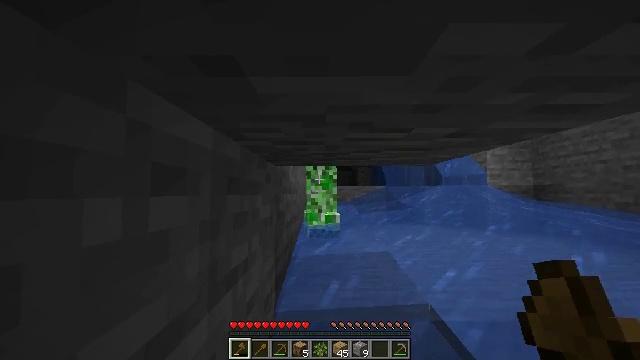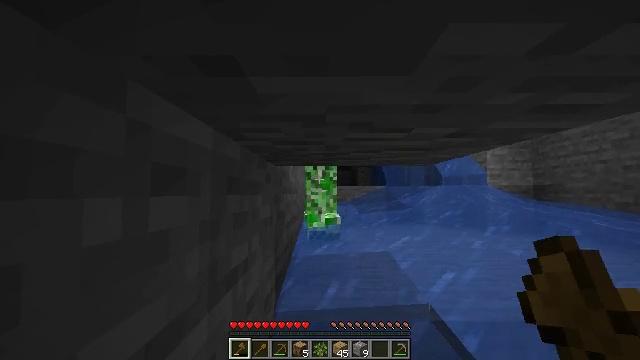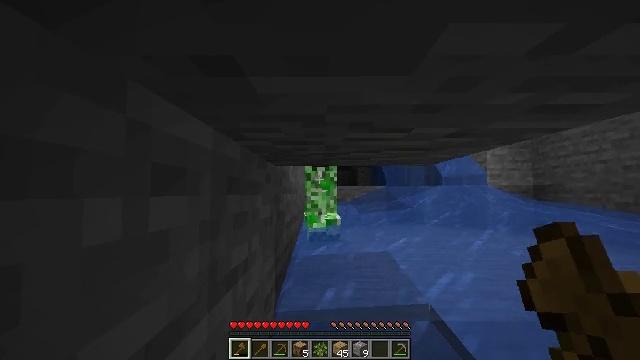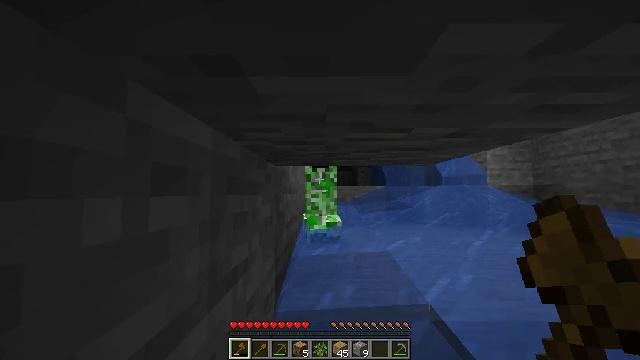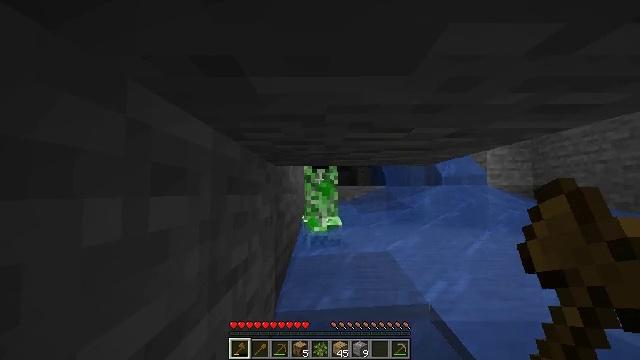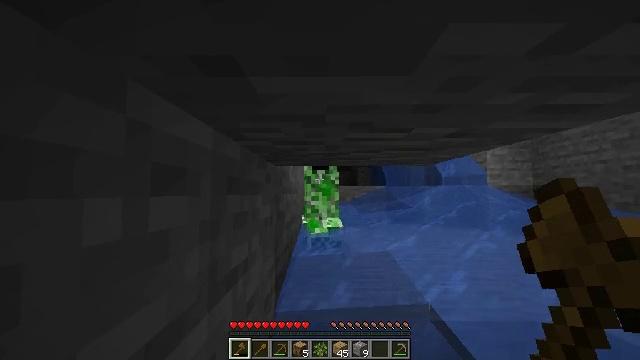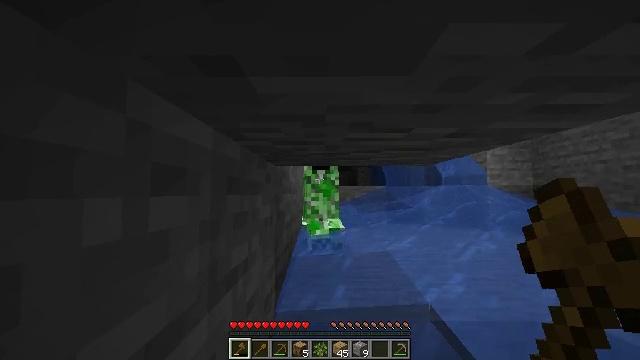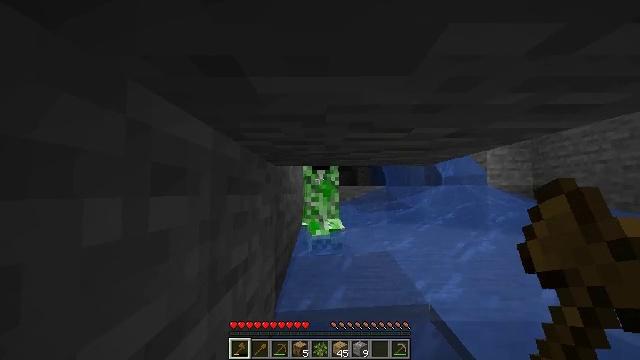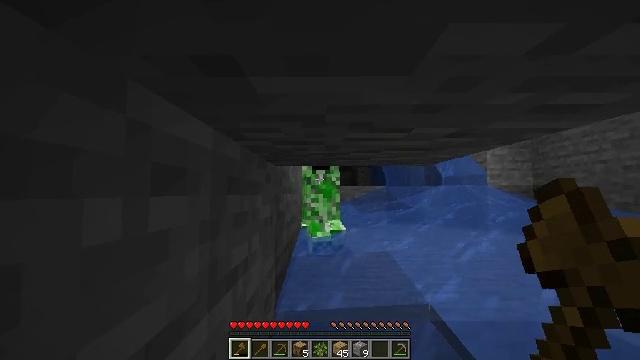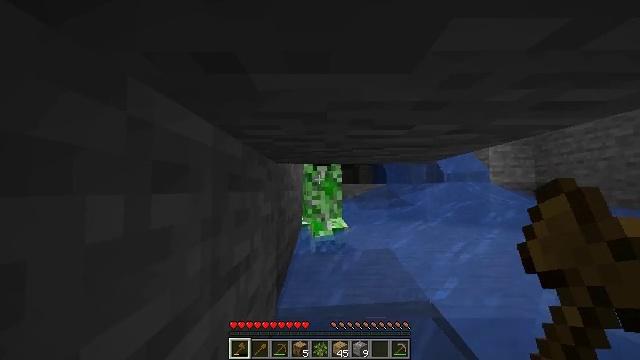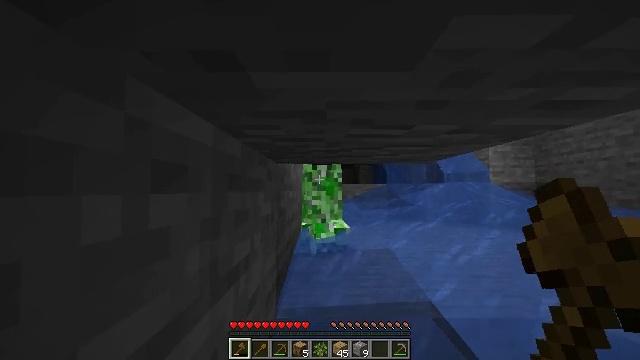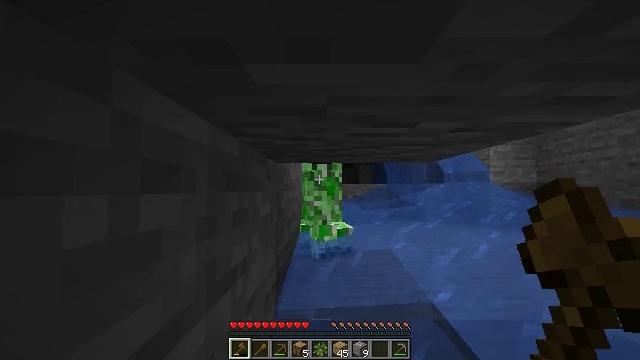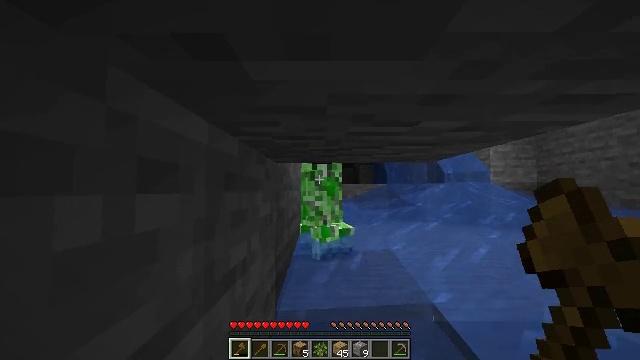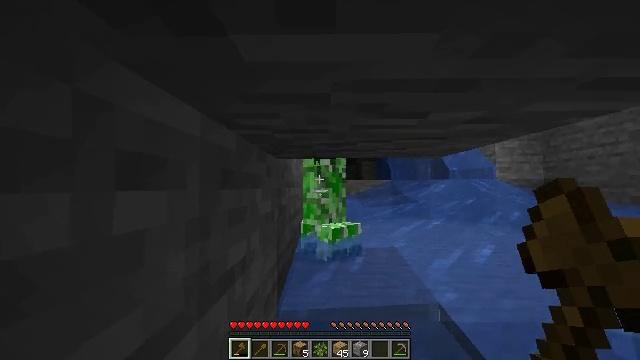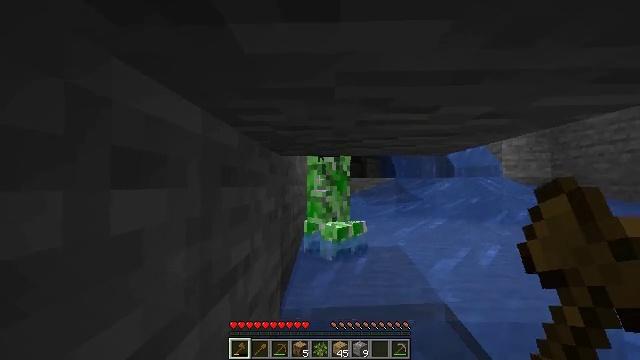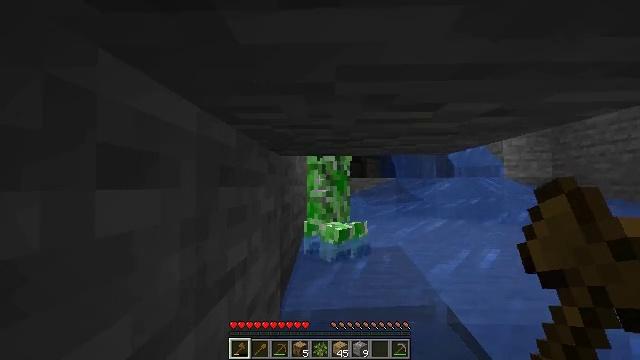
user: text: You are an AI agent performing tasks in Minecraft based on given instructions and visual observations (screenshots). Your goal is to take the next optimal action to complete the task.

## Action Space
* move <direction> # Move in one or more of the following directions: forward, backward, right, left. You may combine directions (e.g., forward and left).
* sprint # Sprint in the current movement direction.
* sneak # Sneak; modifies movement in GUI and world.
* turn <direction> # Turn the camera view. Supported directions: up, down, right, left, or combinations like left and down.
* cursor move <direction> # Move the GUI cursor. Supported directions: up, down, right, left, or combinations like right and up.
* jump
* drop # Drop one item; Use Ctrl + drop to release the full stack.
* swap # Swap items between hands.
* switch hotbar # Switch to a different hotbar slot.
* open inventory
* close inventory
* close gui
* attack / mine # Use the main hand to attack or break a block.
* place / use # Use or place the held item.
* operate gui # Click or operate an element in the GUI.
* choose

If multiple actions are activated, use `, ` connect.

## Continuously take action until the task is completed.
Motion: motion action
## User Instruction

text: Hunt the creeper.
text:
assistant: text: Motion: move left, jump
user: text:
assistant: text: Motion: move left, jump
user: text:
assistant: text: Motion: move left, jump
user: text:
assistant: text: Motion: move left, jump
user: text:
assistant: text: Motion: move left, jump
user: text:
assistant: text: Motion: move left, jump
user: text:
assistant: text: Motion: move left, jump
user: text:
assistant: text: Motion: move left, jump
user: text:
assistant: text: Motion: move forward and move left, jump
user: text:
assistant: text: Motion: move forward, jump
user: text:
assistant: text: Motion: move forward, jump
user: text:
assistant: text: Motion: move forward, jump
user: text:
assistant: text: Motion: move forward, jump
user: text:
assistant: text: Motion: move forward, jump
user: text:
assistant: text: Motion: move forward, jump
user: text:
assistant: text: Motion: move forward, attack / mine, jump
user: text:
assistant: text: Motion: move forward, attack / mine, jump
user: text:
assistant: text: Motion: move forward, attack / mine, jump
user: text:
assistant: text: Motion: move forward, attack / mine, jump
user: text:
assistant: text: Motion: move forward, jump
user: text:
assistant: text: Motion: move forward, turn right and down, attack / mine, jump
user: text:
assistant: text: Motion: attack / mine, jump